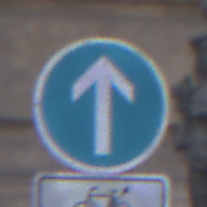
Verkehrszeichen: VorgeschriebeneFahrtrichtungGeradeaus
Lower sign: EinspurigeFahrzeugeFrei6
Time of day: SunriseSunset
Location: Outdoor (Urban)
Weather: PartlyCloudy
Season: NotSpecified
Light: Natural